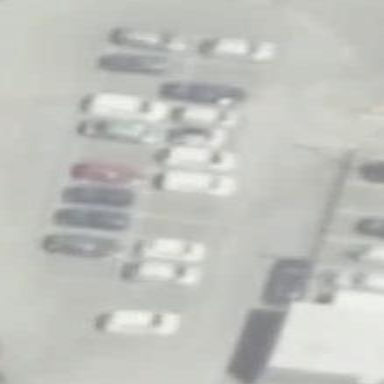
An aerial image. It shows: Parking area.